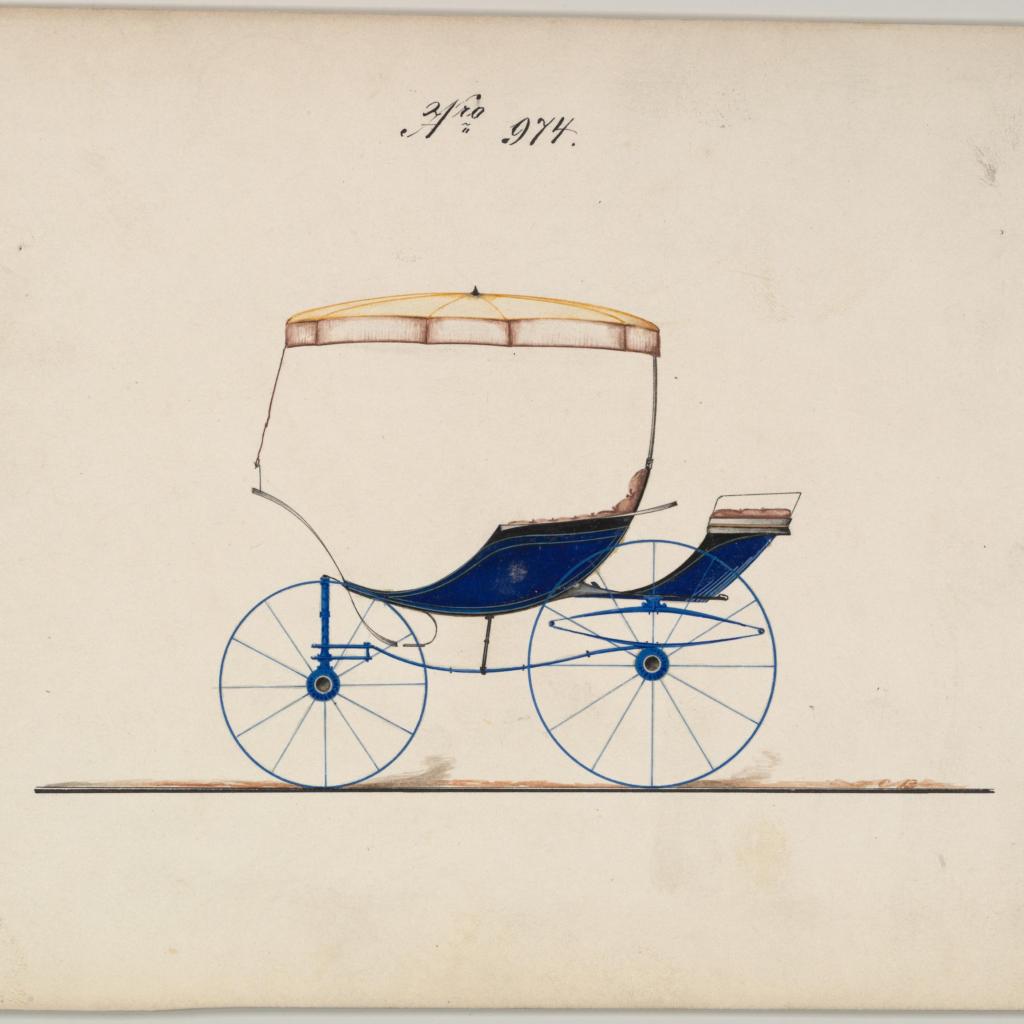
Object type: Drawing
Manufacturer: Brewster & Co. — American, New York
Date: ca. 1870
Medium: Pen and black ink, watercolor and gouache with gum arabic
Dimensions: sheet: 6 7/8 x 9 7/8 in. (17.5 x 25.1 cm)
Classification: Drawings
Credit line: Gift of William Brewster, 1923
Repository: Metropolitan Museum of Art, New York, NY